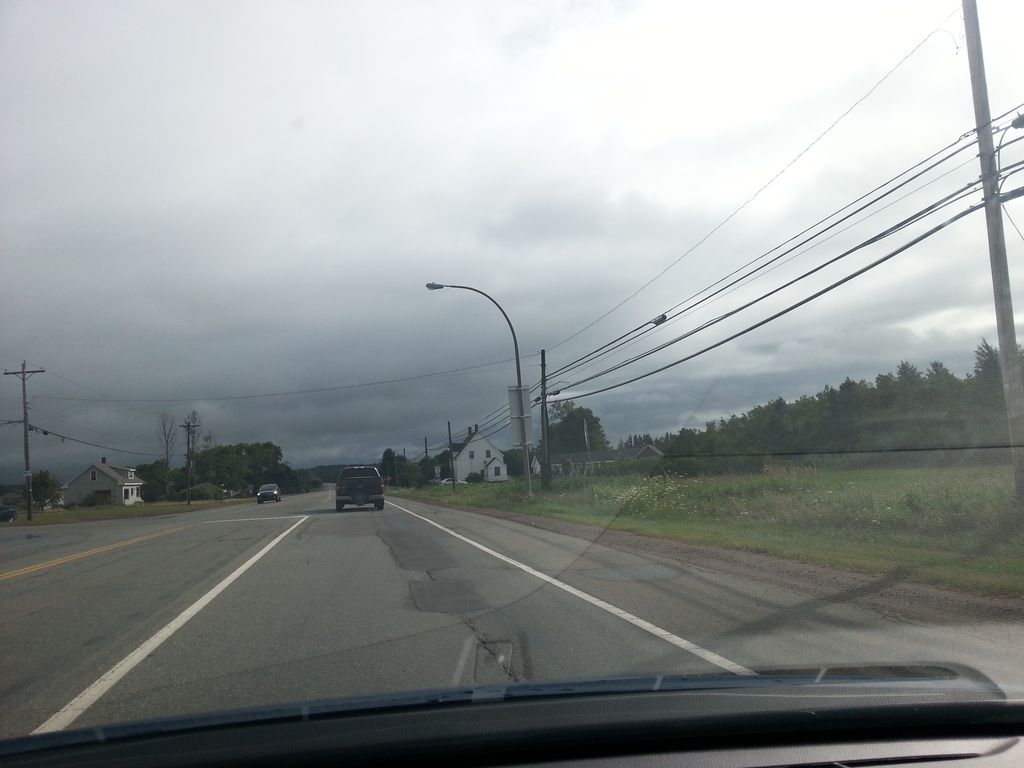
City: charlottetown